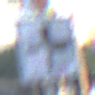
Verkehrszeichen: VerlaufVorfahrtsstrasse4
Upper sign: VorfahrtGewaehren
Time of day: SunriseSunset
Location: Outdoor (Urban)
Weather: PartlyCloudy
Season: NotSpecified
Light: Natural